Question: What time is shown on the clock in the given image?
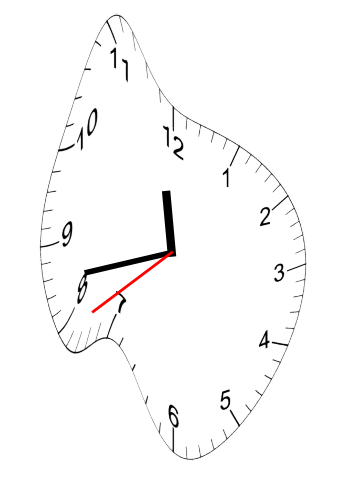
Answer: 11:42:39